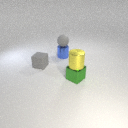
small blue metal cylinder below small gray rubber sphere